Question: After upgrading to latest Cordova version () i get this error when running the 'cordova build ios' command.
'''
/Volumes/local.uhmuhm.net/projectxxx/htdocs/phonegap/src/Projectxxx/platforms/ios/Projectxxx/Classes/MainViewController.m:154:19: error: no visible @interface for 'CDVCommandDelegateImpl' declares the selector 'execute:' return [super execute:command];
'''
- Installed platforms: android 3.6.3, - I'm on last xcode version (6.0.1)- Everything started after upgrading Cordova to 3.6.3 (i was running 3.4.1 before that)

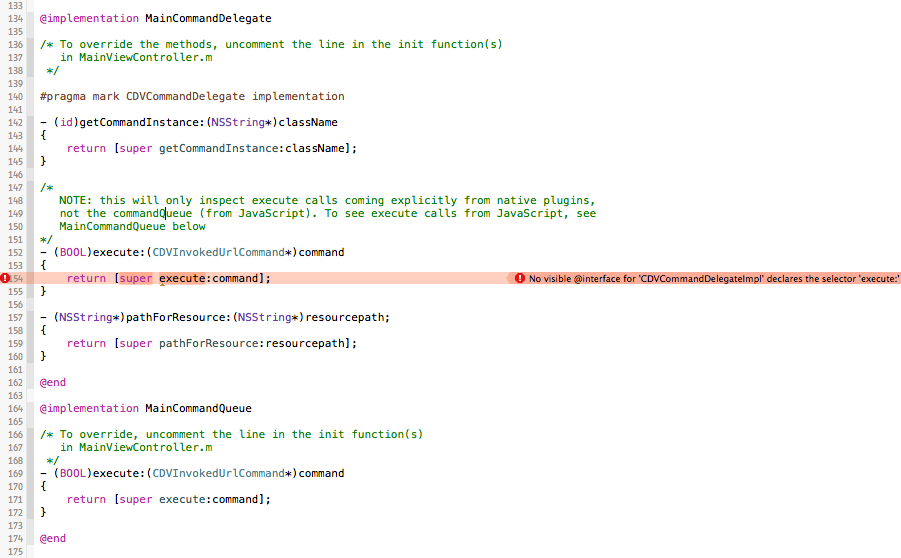
Answer: Building on what Nazar said, the only difference of significance when creating a new app and comparing an existing 'platforms/ios/Classes' folder was removing the 'execute' method from 'MainViewController.m'.

This clears up the build error for me.